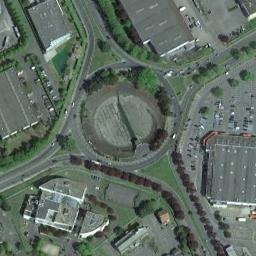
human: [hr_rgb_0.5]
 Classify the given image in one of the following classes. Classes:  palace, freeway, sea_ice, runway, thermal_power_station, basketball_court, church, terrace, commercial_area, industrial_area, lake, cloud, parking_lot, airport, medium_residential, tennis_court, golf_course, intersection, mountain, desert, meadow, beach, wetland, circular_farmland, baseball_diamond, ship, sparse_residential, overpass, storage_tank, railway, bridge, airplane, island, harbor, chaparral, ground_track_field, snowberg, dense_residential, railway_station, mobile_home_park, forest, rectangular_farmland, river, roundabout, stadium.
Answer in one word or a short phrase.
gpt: roundabout